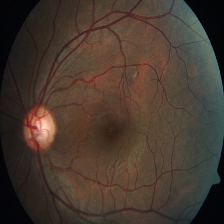
Diabetic retinopathy grade: Severe